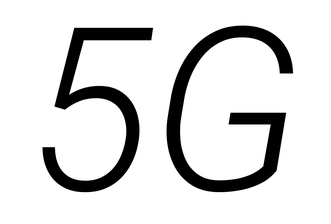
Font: Roboto-Italic_Light_Italic